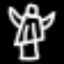
Label: angel